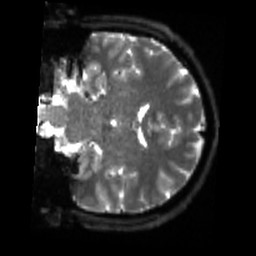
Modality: sbref
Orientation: coronal
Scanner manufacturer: siemens
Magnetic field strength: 3 T
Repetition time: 4 s
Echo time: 0.0594 s